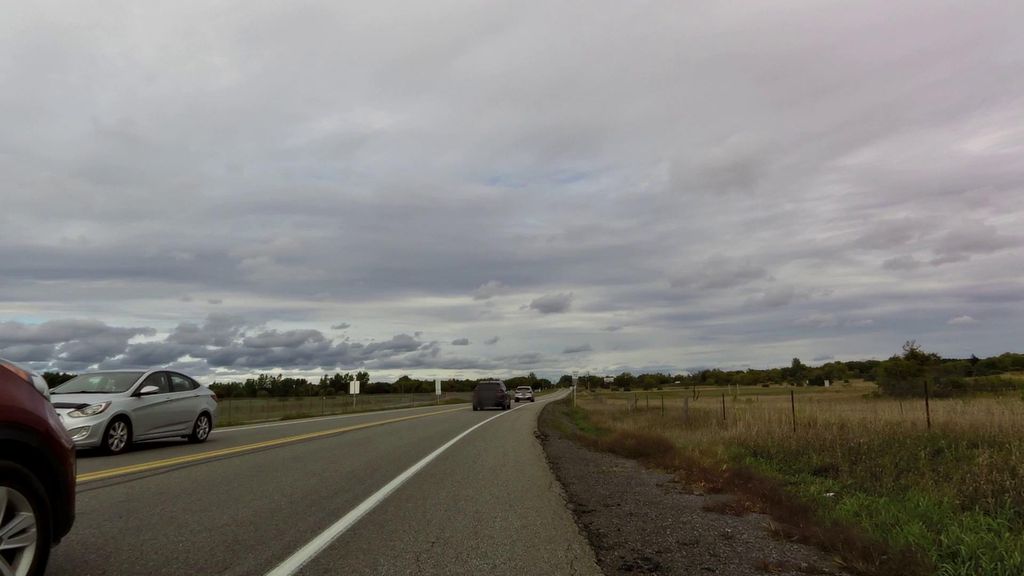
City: ottawa-gatineau